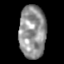
Tissue: skin
Cell type: Epithelial cells
Senescence score: 0.2844
Nuclear area (px): 1389
Mean DAPI intensity: 145.676